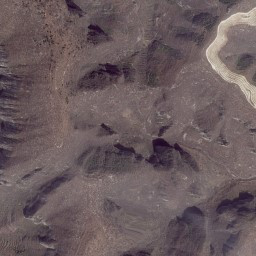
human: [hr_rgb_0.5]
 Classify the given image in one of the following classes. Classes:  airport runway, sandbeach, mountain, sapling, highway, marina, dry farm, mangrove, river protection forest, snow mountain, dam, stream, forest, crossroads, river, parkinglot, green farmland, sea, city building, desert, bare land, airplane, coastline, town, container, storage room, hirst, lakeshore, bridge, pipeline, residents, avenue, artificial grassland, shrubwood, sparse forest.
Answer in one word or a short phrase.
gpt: mountain